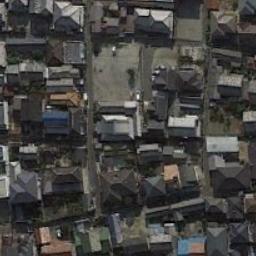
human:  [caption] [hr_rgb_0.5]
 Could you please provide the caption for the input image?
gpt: There aren't many trees in the residential area .

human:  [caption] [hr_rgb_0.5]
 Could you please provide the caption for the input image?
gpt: There are many roads and neatly arranged houses and trees and some vehicles in densely populated areas .

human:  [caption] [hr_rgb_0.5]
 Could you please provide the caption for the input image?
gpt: A dense residential area has lots of houses with different colors of roofs while some roads go through the residential area .

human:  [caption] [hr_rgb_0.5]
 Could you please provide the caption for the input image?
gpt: The dense residential is next to the road .

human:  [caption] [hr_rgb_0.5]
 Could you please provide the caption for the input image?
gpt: There are some black buildings and gray buildings on dense residential area .